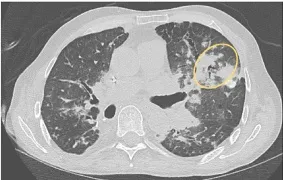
Autoimmune pneumonitis and its improvement following lymphocyte-directed immunomodulation. Chest CT showing left upper lobe consolidation. Yellow oval) with interval improvement following immunomodulatory treatment.
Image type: radiology (ct)